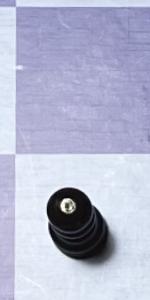
Label: Pawn_Black